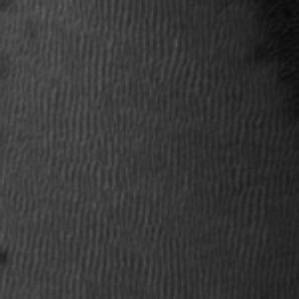
Label: frost